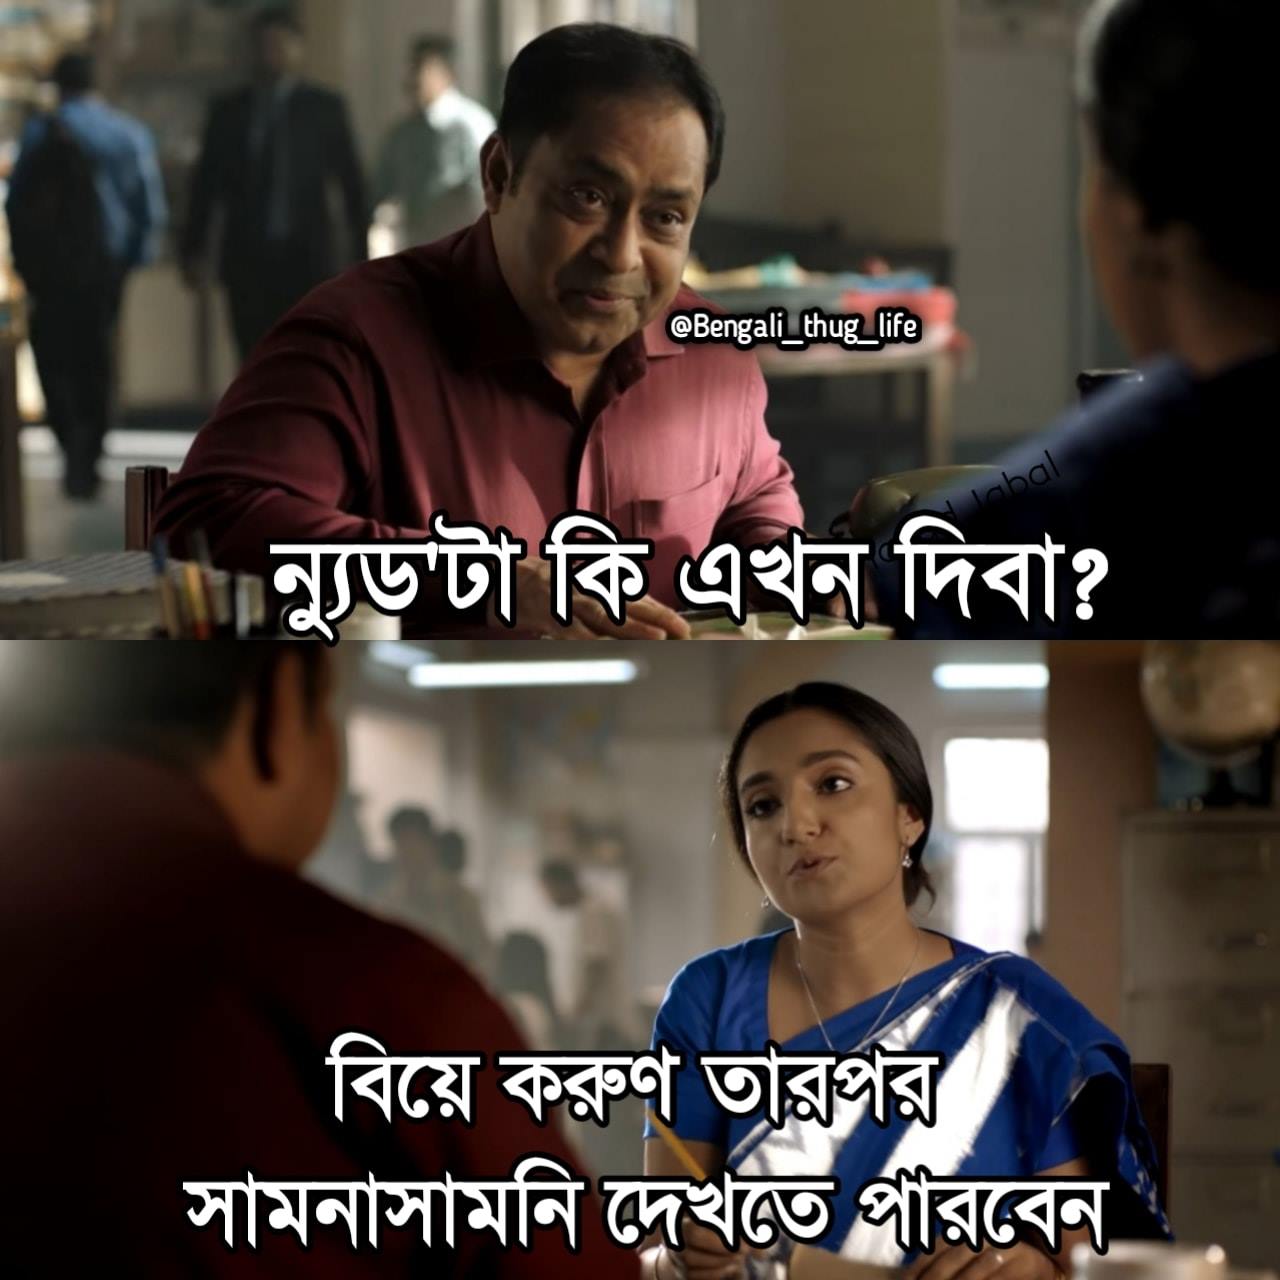
Caption: ন্যুড'টা কি এখন দিবা ? বিয়ে করুণ তারপর সামনাসামনি দেখতে পারবেন
Label: hate